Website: apple
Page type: address-validator
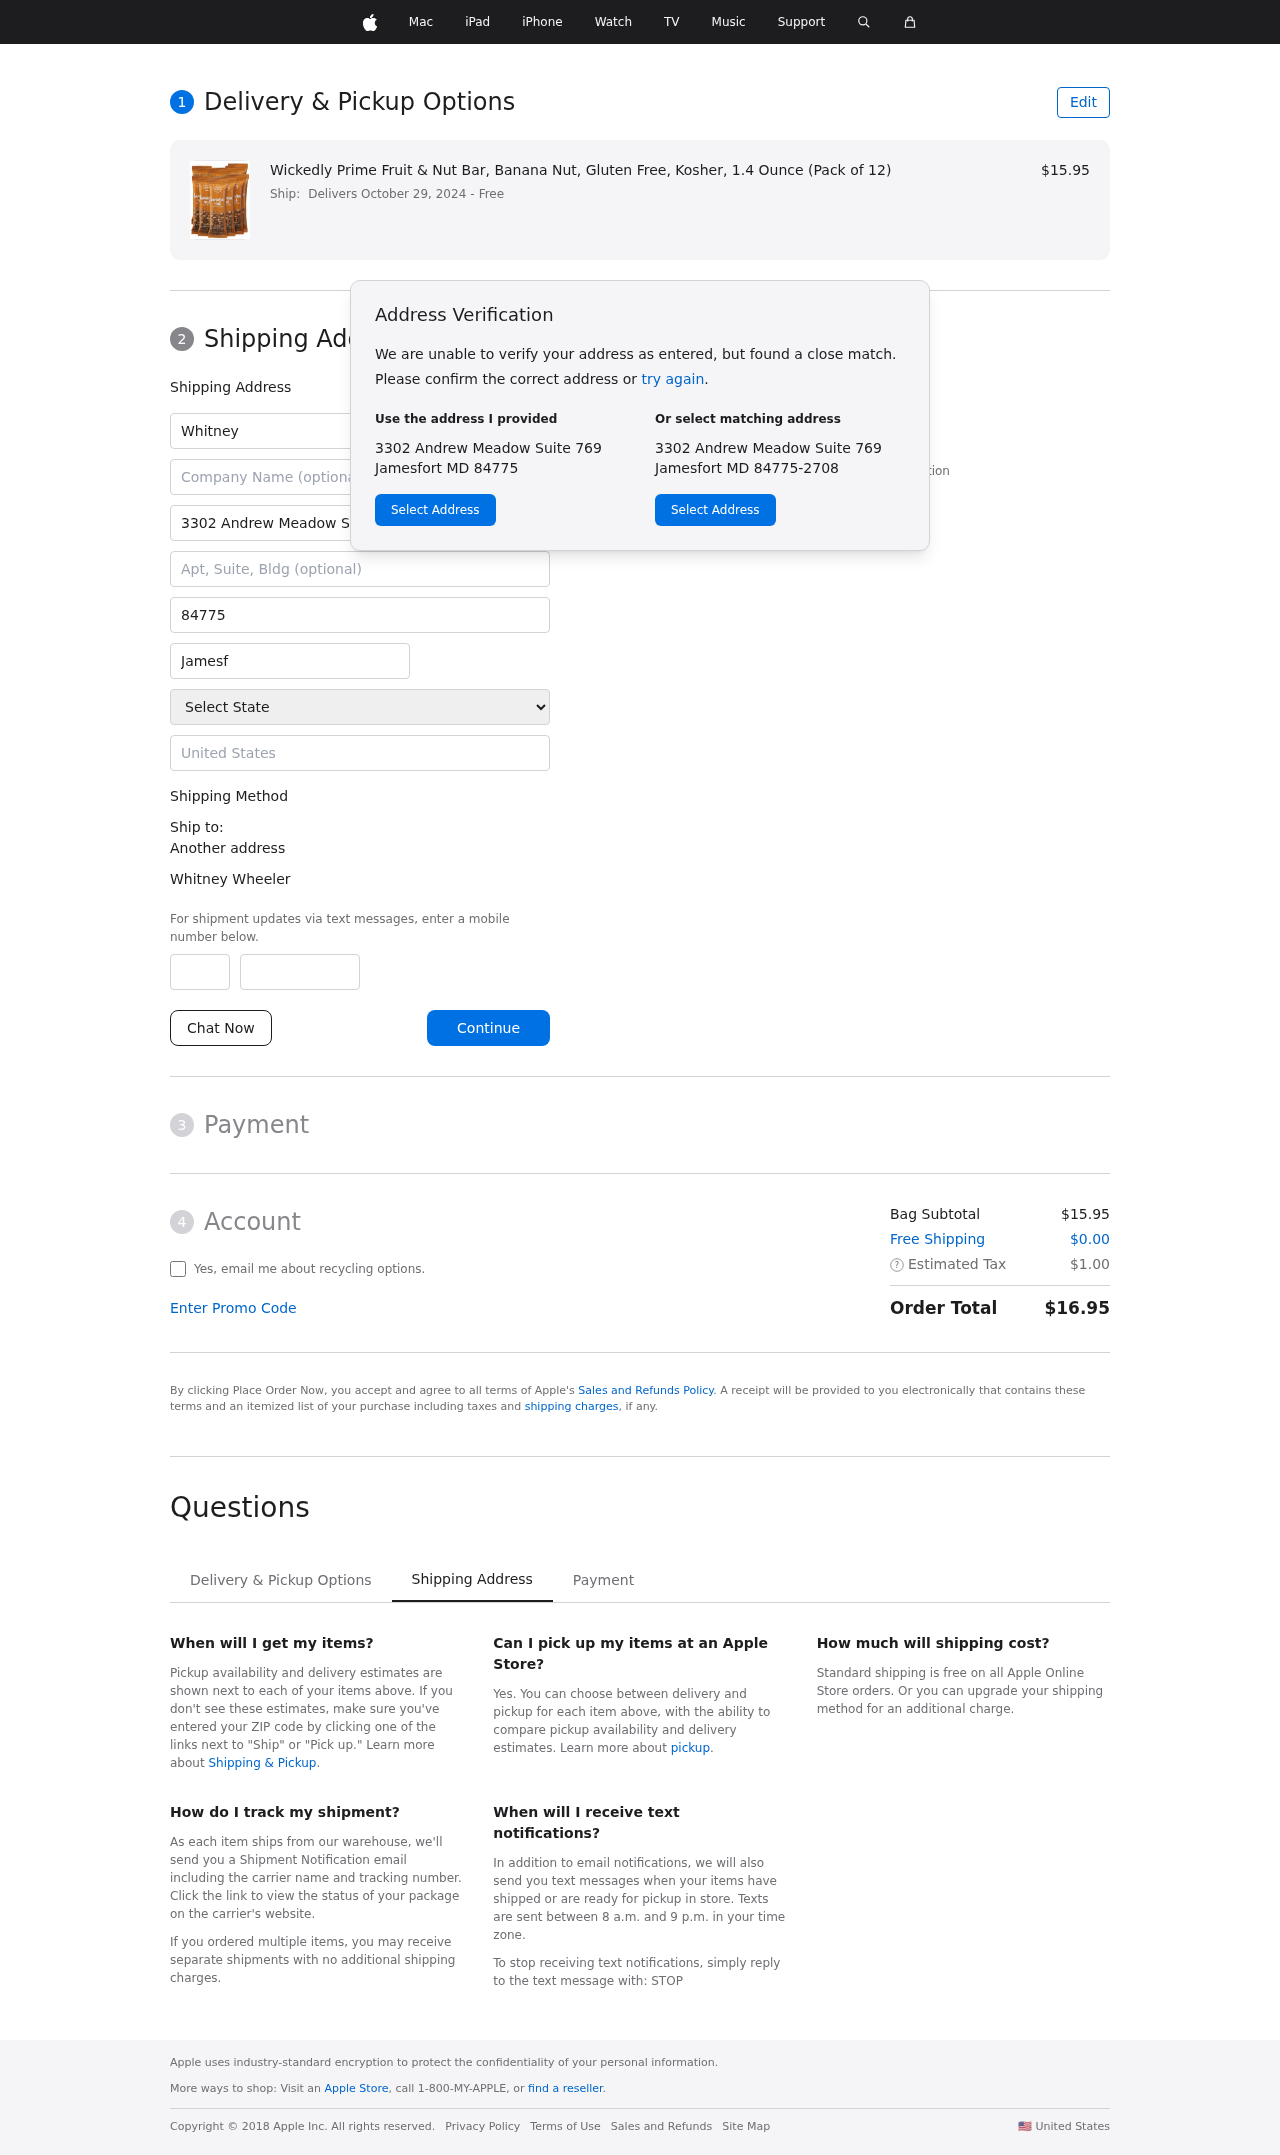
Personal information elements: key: PII_CITY
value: Jamesfort
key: PII_COUNTRY
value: United States
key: PII_FIRSTNAME
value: Whitney
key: PII_FULLNAME
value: Whitney Wheeler
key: PII_LASTNAME
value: Wheeler
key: PII_PHONE_AREA
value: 350
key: PII_PHONE_SUFFIX
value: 8449
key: PII_POSTCODE
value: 84775
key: PII_STATE
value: Maryland
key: PII_STREET
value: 3302 Andrew Meadow Suite 769
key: PII_CITY_STATE_ZIP
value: Jamesfort MD 84775
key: PII_STATE_ABBR
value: MD
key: PII_POSTCODE_FULL
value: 84775
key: PII_POSTCODE_NUMERIC
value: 84775
Product elements: key: PRODUCT1_NAME
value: Wickedly Prime Fruit & Nut Bar, Banana Nut, Gluten Free, Kosher, 1.4 Ounce (Pack of 12)
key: PRODUCT1_PRICE
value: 15.95
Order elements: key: ORDER_DELIVERY_DATE
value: Delivers October 29, 2024
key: ORDER_SUBTOTAL
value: $15.95
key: ORDER_SHIPPING_COST
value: $0.00
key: ORDER_TAX
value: $1.00
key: ORDER_TOTAL
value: $16.95